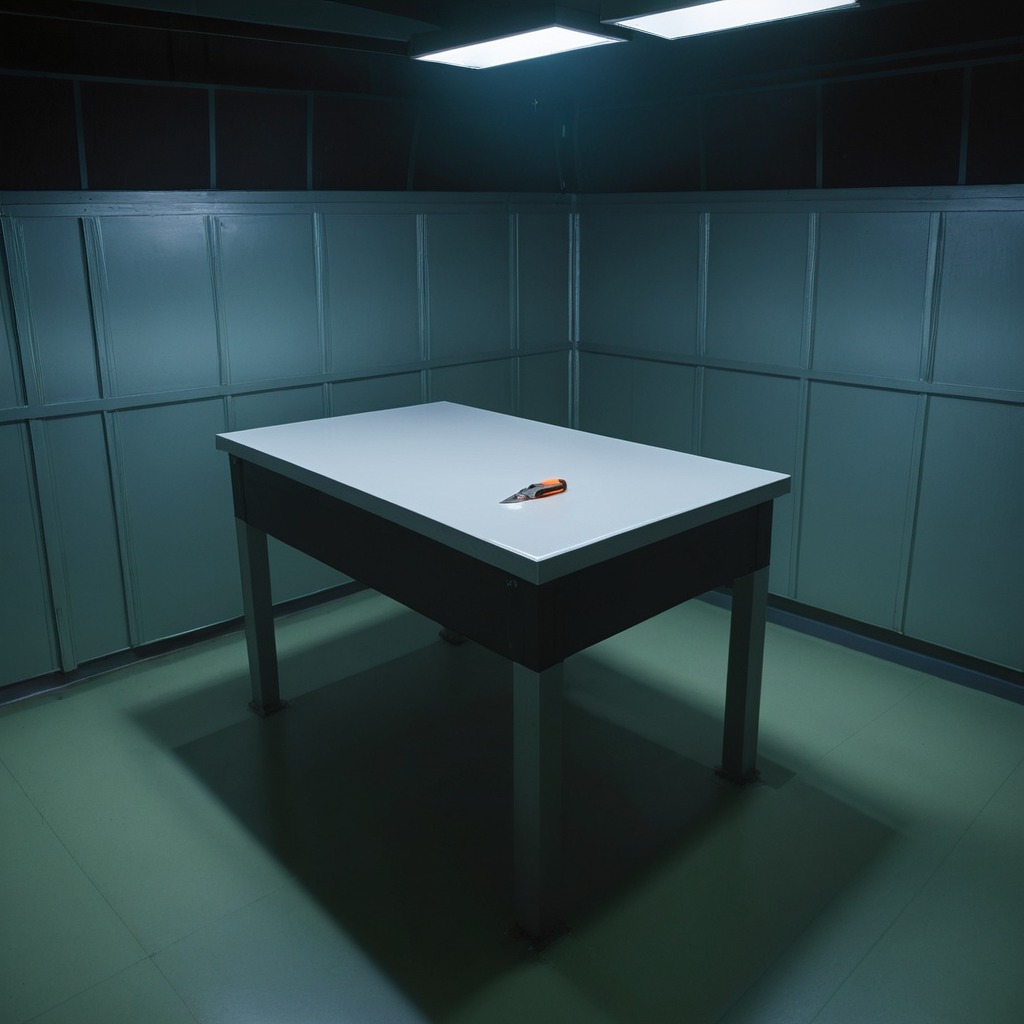
A utility knife lies on a clean empty table in a railway signal maintenance room lit by harsh overhead fluorescents photorealistic surface textures crisp shadows high dynamic range